Question: I have a problem with g-leaflet - it shows as a grey rectangle only (with a bit of the map at top left) until I resize the window (manually). Then it shows up. Sometimes parts of maps show when I hover over an area but this too is incomplete and problematic. Here:

The code that I use to add the G-Leaflet map to my GXT VerticalContainer (com.sencha.gxt.widget.core.client.container.VerticalLayoutContainer) is as follows, taken from G-Leaflet example:
'''
LeafletDrawResourceInjector.ensureInjected();
final MapWidget mapWidget = new MapWidget();
mapWidget.setSize("1000px", "750px"); // I added this myself to try to fix the issue
myVerticalLayout.add(mapWidget);
'''
(I also set the size of the "myVerticalLayout" container).
Please help!
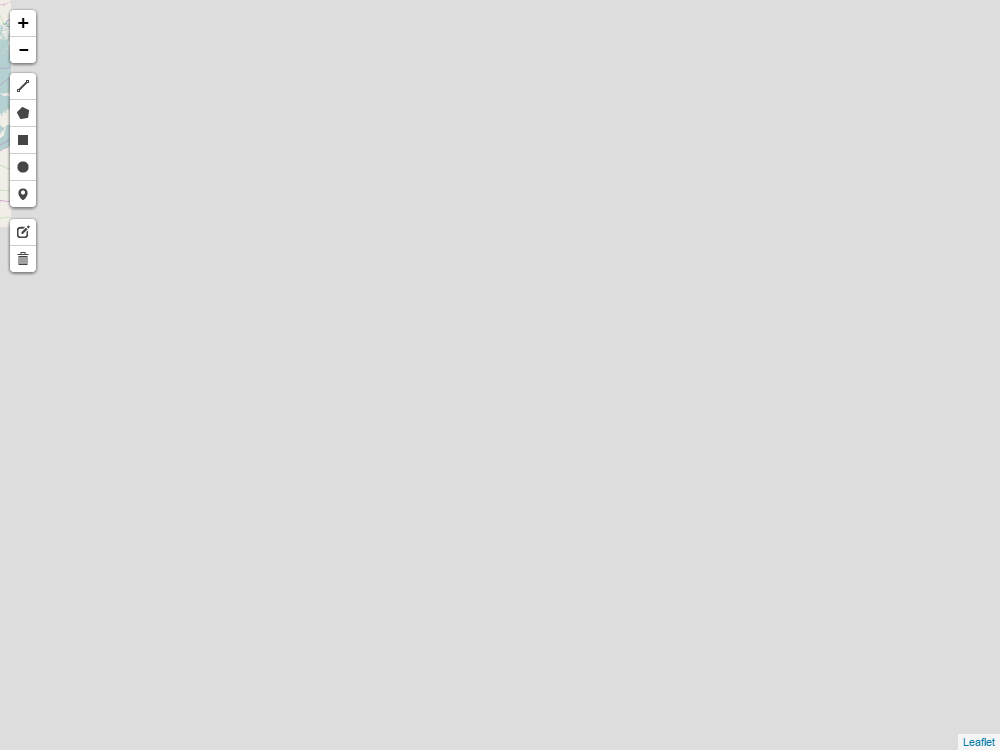
Answer: Leaflet is really finicky. Scheduling a defferred call to invalidateSize() was not enough. Had to make my own JavaScript call to its invalidateSize using setTimeout, also making sure that all the containers are attached before this happens. Only hen it would show.